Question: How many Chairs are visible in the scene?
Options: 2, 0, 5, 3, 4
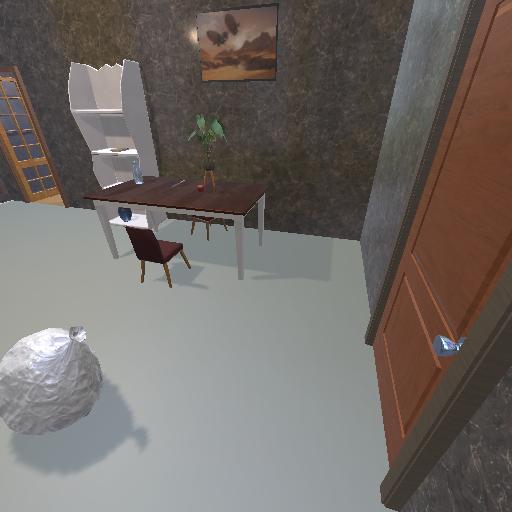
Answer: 2